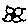
Label: flower